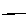
Label: line